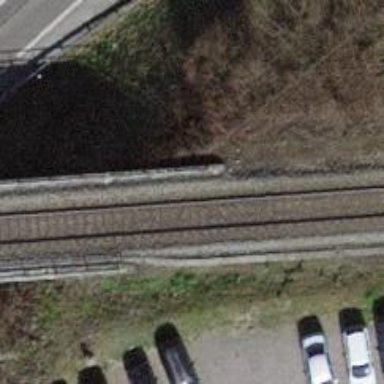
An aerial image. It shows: Railway bridge with electrified tracks and single rail.